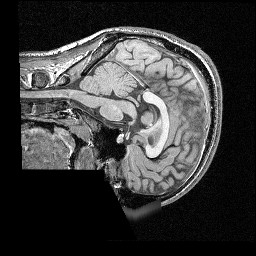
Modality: T1w
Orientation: sagittal
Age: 21
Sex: male